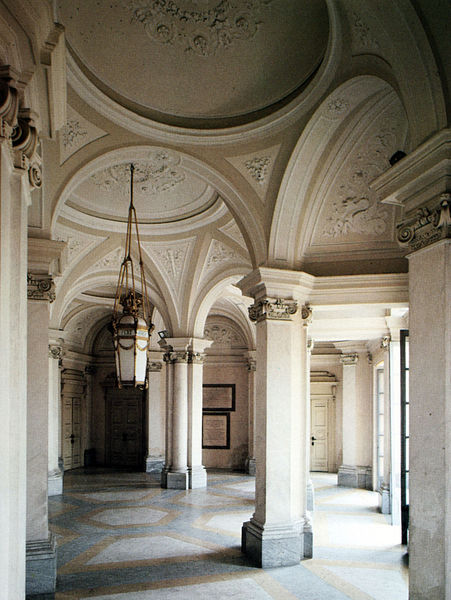
Titel: Eingangshalle
Künstler: Giuseppe Piermarini
Standort: Monza
Institution: Villa Reale
Schlagwörter: weiß, ocker, blumen, braun, fenster, grau, lampe, laterne, licht, marmor, pfeiler, säule, säulen, tür, gebäude, haus, schloss, beige, muster, anzug, wand, architektur, rahmen, sockel, stein, bild, innenraum, kirche, boden, gold, decke, innen, leuchte, renaissance, rund, bilder, bogen, türen, fußboden, rundbogen, kuppel, tafel, floral, ornamente, verzierung, lciht, kronleuchter, leuchter, stuck, tor, halle, foto, fotografie, photographie, bögen, eingang, umgang, gewölbe, orient, palast, palazzo, dom, fliesen, stelzen, zwickel, kapitelle, kapitell, photo, tore, sims, voluten, ionisch, volute, stuckdecke, dorisch, steinboden, korinthisch, kapitel, fesnter, krypta, vorraum, krepis, sansouci, kupel, steinfußboden, trompe, stichkappen, ionika, fotot, arkantusblatt, rundbochen, kuppel#, capitel